Field crop: tomato
Growth stage: 1
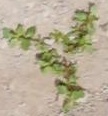
Species: portulaca